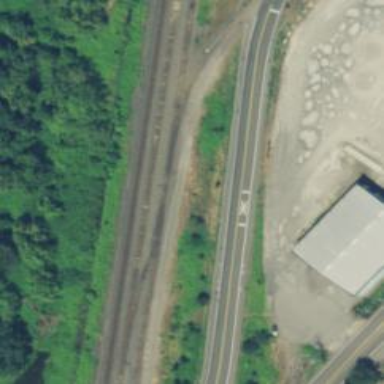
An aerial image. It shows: Railway siding for service.